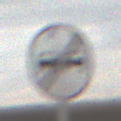
Verkehrszeichen: EndeUeberholverbot
Umgebung: Outdoor, Nature
Tageszeit: MorningAfternoon
Wetter: Overcast
Licht: Natural
Jahreszeit: NotSpecified
Kontrast: LowContrast